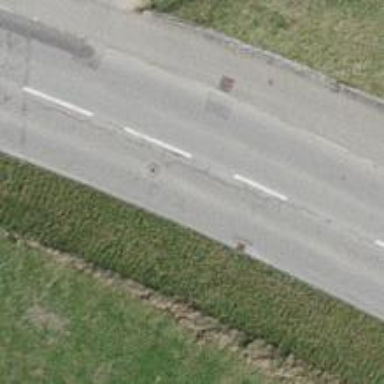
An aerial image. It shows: Secondary road with asphalt surface.